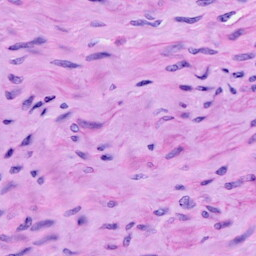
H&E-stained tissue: Cervix